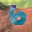
Label: 6